Question: I'm trying to and installs it with the user permission when the user
Note:
What I did was create a cab file with:
'''
- eds.cab (signed with an SSL certificate)
|--- EDS.ocx
|--- setup.inf
'''
the has this code:
'''
[version]
signature="$CHICAGO$"
[Add.Code]
EDS.ocx=EDS.ocx
[EDS.ocx]
file-win32-x86=thiscab
clsid={8EC68701-329D-4567-BCB5-9EE4BA43D358}
FileVersion=3,5,0,150
RegisterServer=yes
'''
and then the tag like this:
'''
<object
id="ActiveX"
classid="CLSID:8EC68701-329D-4567-BCB5-9EE4BA43D358"
width="14"
height="14"
codebase="http://localhost/EDS.Webservice/EDS.cab#version=3,5,0,150">
<param name="tabName" value="Stop:http://localhost/EDS.Webservice/" />
</object>
'''
and they I navigate to the <URL>
The issue is that I do not get that yellow bar, just the ACL asking me to accept it.
>
It only shows the ACL message on Windows 7, never the yellow bar first like, Flash plugin... :-(
---
What we are after:

Thank you.
---
Settings are as , both Security on Advanced Tab as well Trust Domains
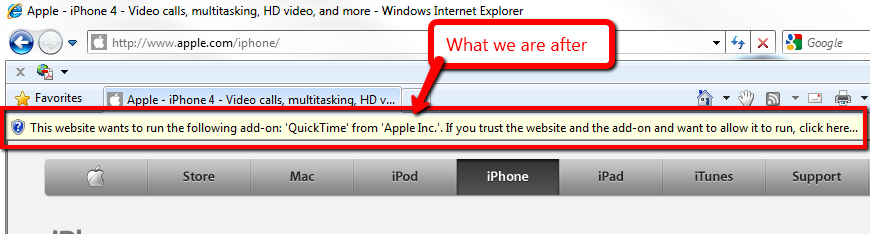
Answer: Where are you serving your page from? If it's from localhost/inside the local network, it will have a different security policy applied - even with all settings as default. Try publishing it to an external server and see what happens (or failing that, change the settings for "trusted" site to be the same as "internet")
You should also check what's happening with regards to signing of the component - does your object have a certificate that's trusted by your domain/pc setup?